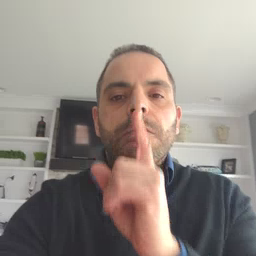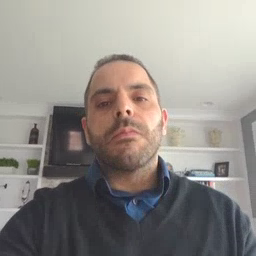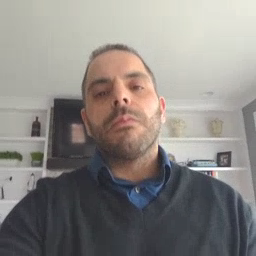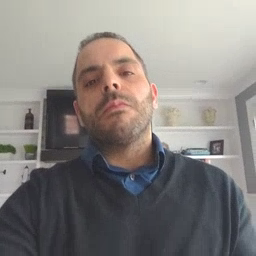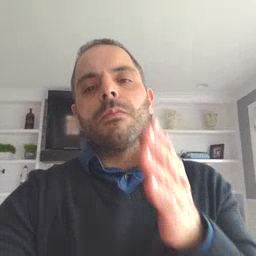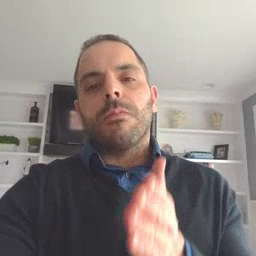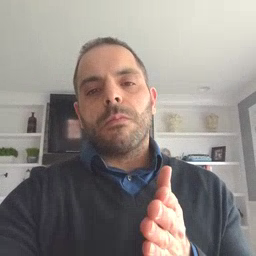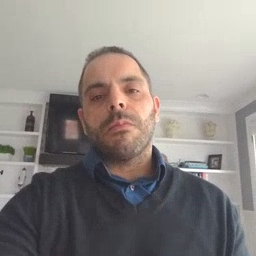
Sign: person